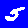
Digit: 5